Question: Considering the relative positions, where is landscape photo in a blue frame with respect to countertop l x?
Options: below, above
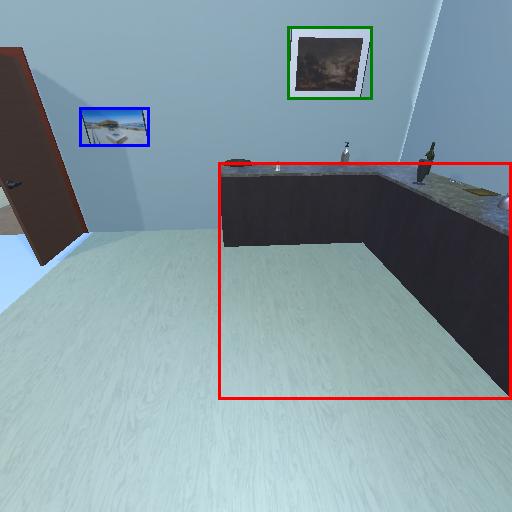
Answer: below